Brain MRI, t1w sequence, axial 2D slice.
Patient: age 43, sex M, weight 95 kg, height 1.95 m
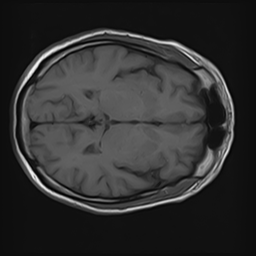